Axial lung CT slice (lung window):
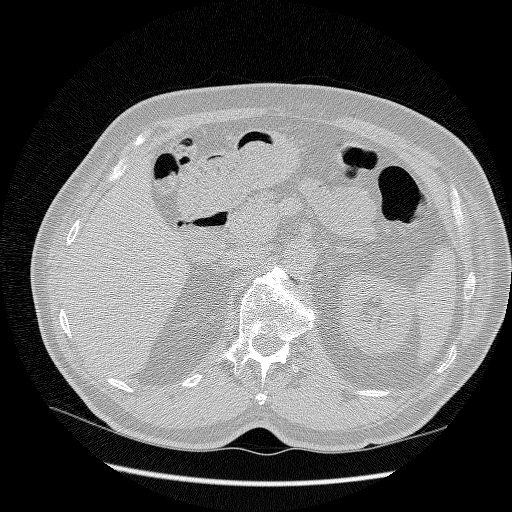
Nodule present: no